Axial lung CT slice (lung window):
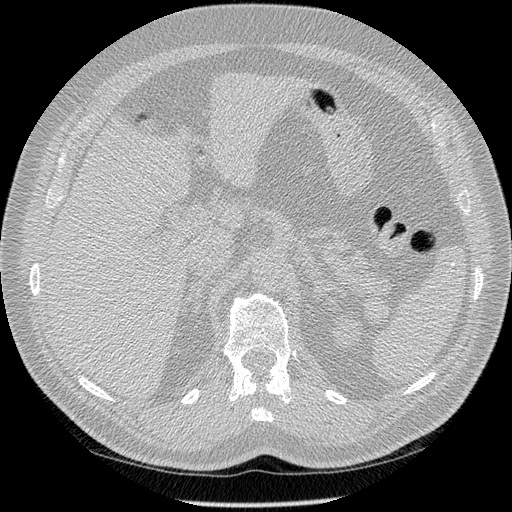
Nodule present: no